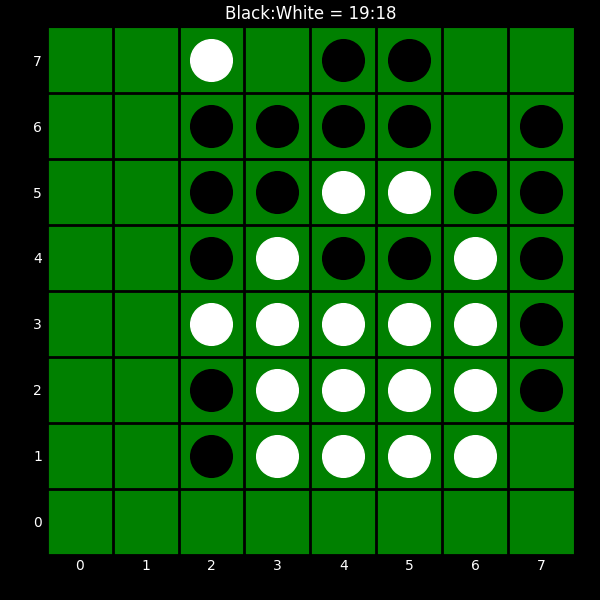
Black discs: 19
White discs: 18